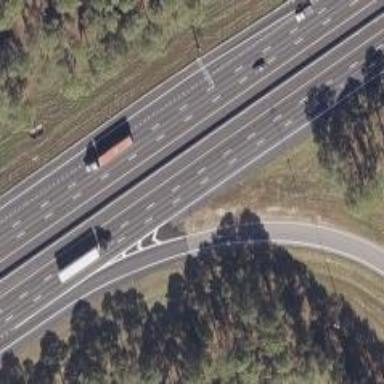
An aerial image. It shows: Motorway link.